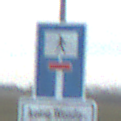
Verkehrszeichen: SackgasseFussgaengerDurchlaessig
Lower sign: HinweisGeaenderteVorfahrtVerkehrsfuehrungVerkehrsregelung3
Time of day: SunriseSunset
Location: Outdoor (RoadRail)
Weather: PartlyCloudy
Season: NotSpecified
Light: Natural